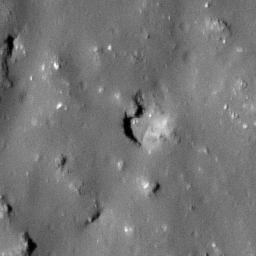
Pit: Tycho 5a
Host crater: Tycho
Host type: impact_melt
Lunar coordinates: latitude -42.62, longitude 348.633